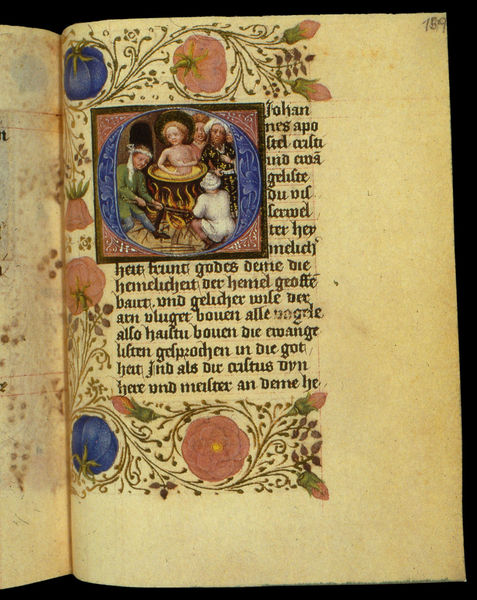
Titel: Lochner-Gebetsbuch
Künstler: Stefan Lochner
Institution: Darmstadt, Universitäts- und Landesbibliothek
Schlagwörter: blau, feuer, mann, wasser, weiß, frauen, grün, menschen, blume, blumen, bunt, frau, männer, schwarz, blüten, rose, rosen, rot, ornament, alt, bibel, rahmen, öl, gold, rosa, ofen, ranken, topf, schrift, deutsch, buch, rückenfigur, jungfrau, text, initiale, kunst, buchseite, pergament, handwerk, knospe, knospen, fegefeuer, mittelalter, mönch, heilige, märtyrer, zeilen, fraktur, handschrift, kessel, legende, hexe, latein, coloriert, verbrennung, martyrium, buchmalerei, folter, marter, inquisition, verbrennen, evangelium, inkunabel, codex, blu, schergen, euer, johannes evangelium, buchkunst, blümen, 189, seutsch, vitus#fuer, schinder